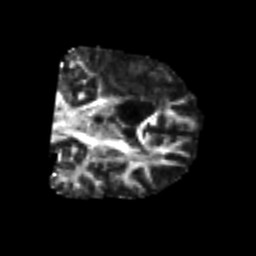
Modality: FA
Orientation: coronal
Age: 50
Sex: male
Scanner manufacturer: siemens
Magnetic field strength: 3 T
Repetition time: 4.987 s
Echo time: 0.0792 s